【题型】选择题　【知识点】解析几何　【难度】easy
已知椭圆 \( C:\frac{x^2}{a_1^2}+\frac{y^2}{b_1^2}=1(a_1>b_1>0) \) 与双曲线 \( E:\frac{y^2}{a_2^2}-\frac{x^2}{b_2^2}=1(a_2>0,b_2>0) \) 有相等的焦距，离心率分别为 \( e_1,e_2 \)，它们的四个公共点刚好是正方形的四个顶点，则 \( e_2-e_1 \) 的最小值为（ ）

\vspace{1em}
\noindent
A. \( 1 \) \quad
B. \( \frac{1}{2} \) \quad
C. \( \frac{1}{3} \) \quad
D. \( \frac{1}{4} \)
【解答】
\noindent
【答案】A

\vspace{0.5em}
\noindent
【分析】椭圆和双曲线的基本性质，并利用离心率定义列出关系式，利用函数求出最值即可.

\vspace{0.5em}
\noindent
【详解】设椭圆的焦点为 \(F_1(-c,0),F_2(c,0)\)，双曲线的焦点为 \(F_3(0,-c),F_4(0,c)\)，

\noindent
根据椭圆、双曲线、正方形的对称性可知，

\noindent
两曲线位于第一象限的公共点为 \(P(m,m)(m>0)\)，

\noindent
则 \(|PF_1|=|PF_3|=\sqrt{(m+c)^2+m^2},|PF_2|=|PF_4|=\sqrt{(m-c)^2+m^2}\)，

\noindent
所以 \(\big||PF_3|-|PF_4|\big|=\big||PF_1|-|PF_2|\big|\)，

\noindent
所以
\[
e_2-e_1=\frac{2c}{|PF_1|-|PF_2|}-\frac{2c}{|PF_1|+|PF_2|}=\frac{4c|PF_2|}{|PF_1|^2-|PF_2|^2},
\]

\noindent
即
\[
e_2-e_1=\frac{4c\sqrt{(m-c)^2+m^2}}{(m+c)^2+m^2-\big[(m-c)^2+m^2\big]}=\frac{\sqrt{(m-c)^2+m^2}}{m}\ge\frac{\sqrt{m^2}}{m}=1,
\]

\noindent
当且仅当 \(c=m\) 时取等号.

\noindent
故选：A
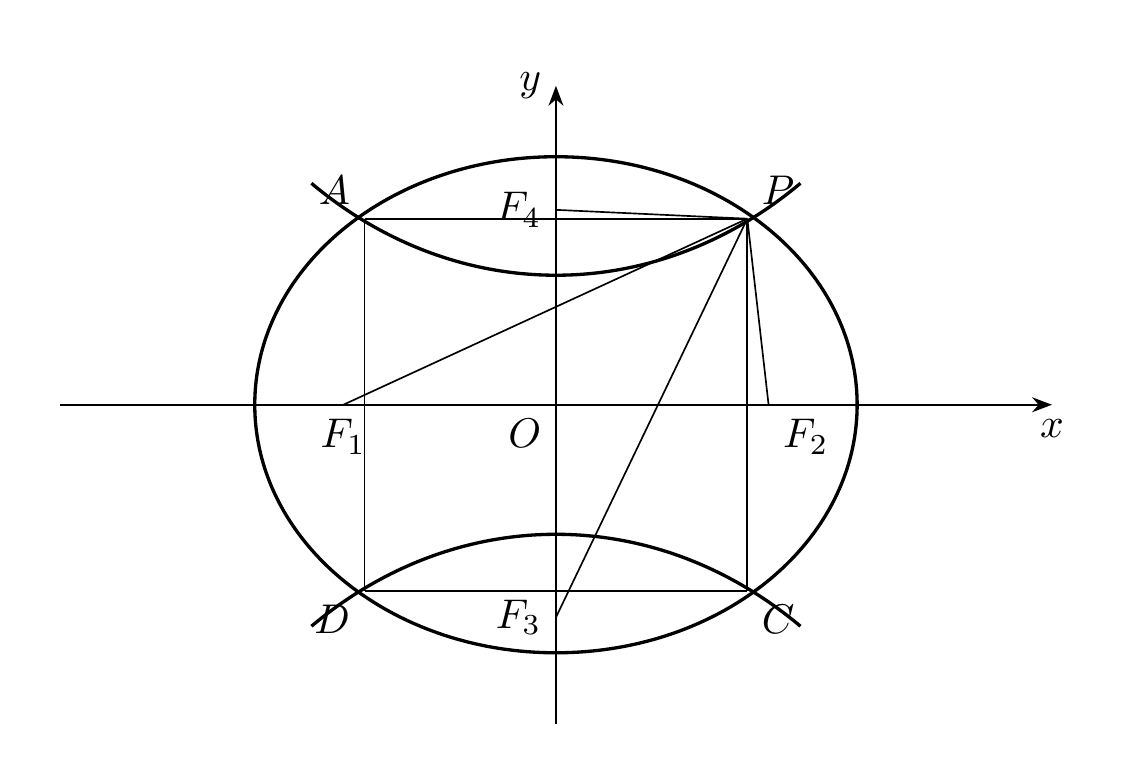